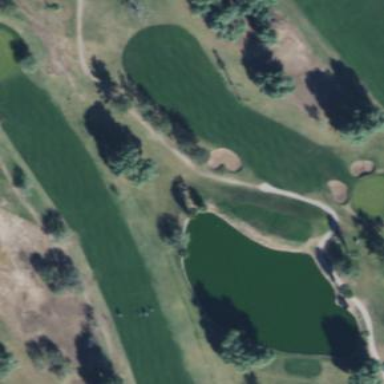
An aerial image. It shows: Grassy golf fairway with natural surroundings.